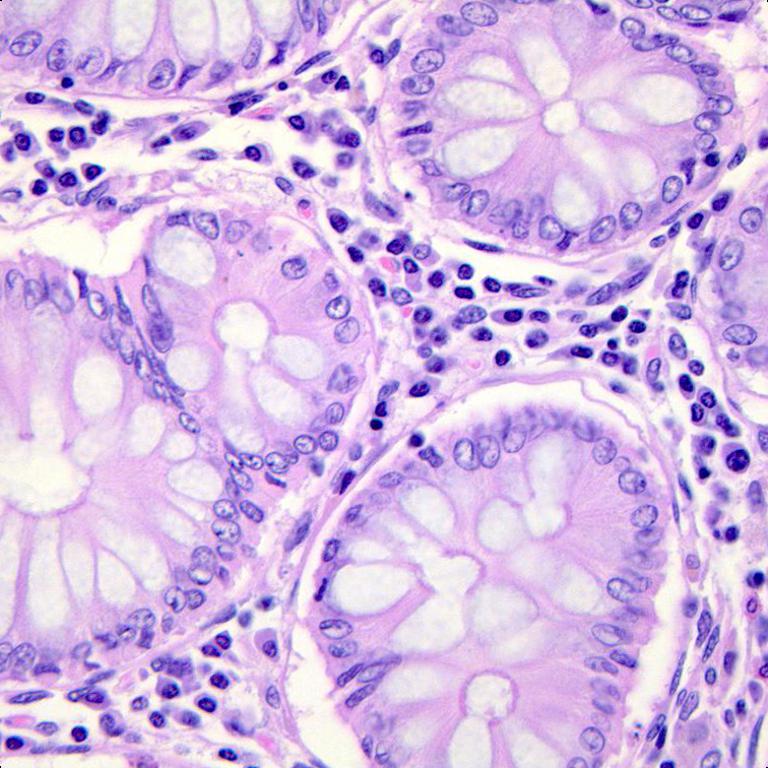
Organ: colon
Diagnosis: benign